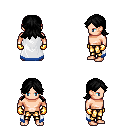
a pixel art fantasy rpg character, male body template, human, light skin, white trimmed cape, gold greaves, black loose hair, gold gloves, four views (front, back, left, right), 2x2 character sprite sheet, small pixel art, hard edges, no anti-aliasing